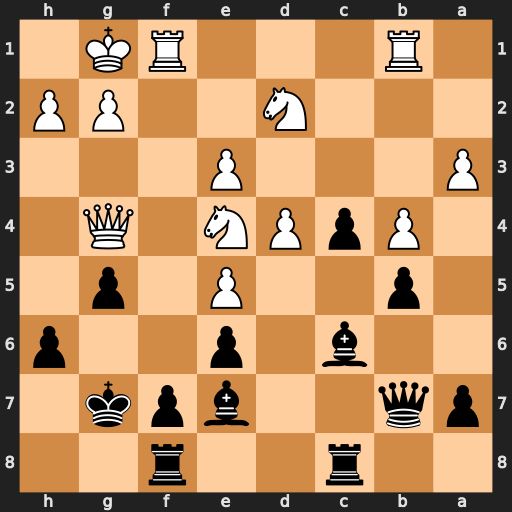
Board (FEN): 2r2r2/pq2bpk1/2b1p2p/1p2P1p1/1PpPN1Q1/P3P3/3N2PP/1R3RK1
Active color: b
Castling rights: -
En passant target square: -
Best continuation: h5 Qxh5 Bxe4 Nxe4 Qxe4